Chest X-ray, PA view. Patient: 52 years old, sex F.
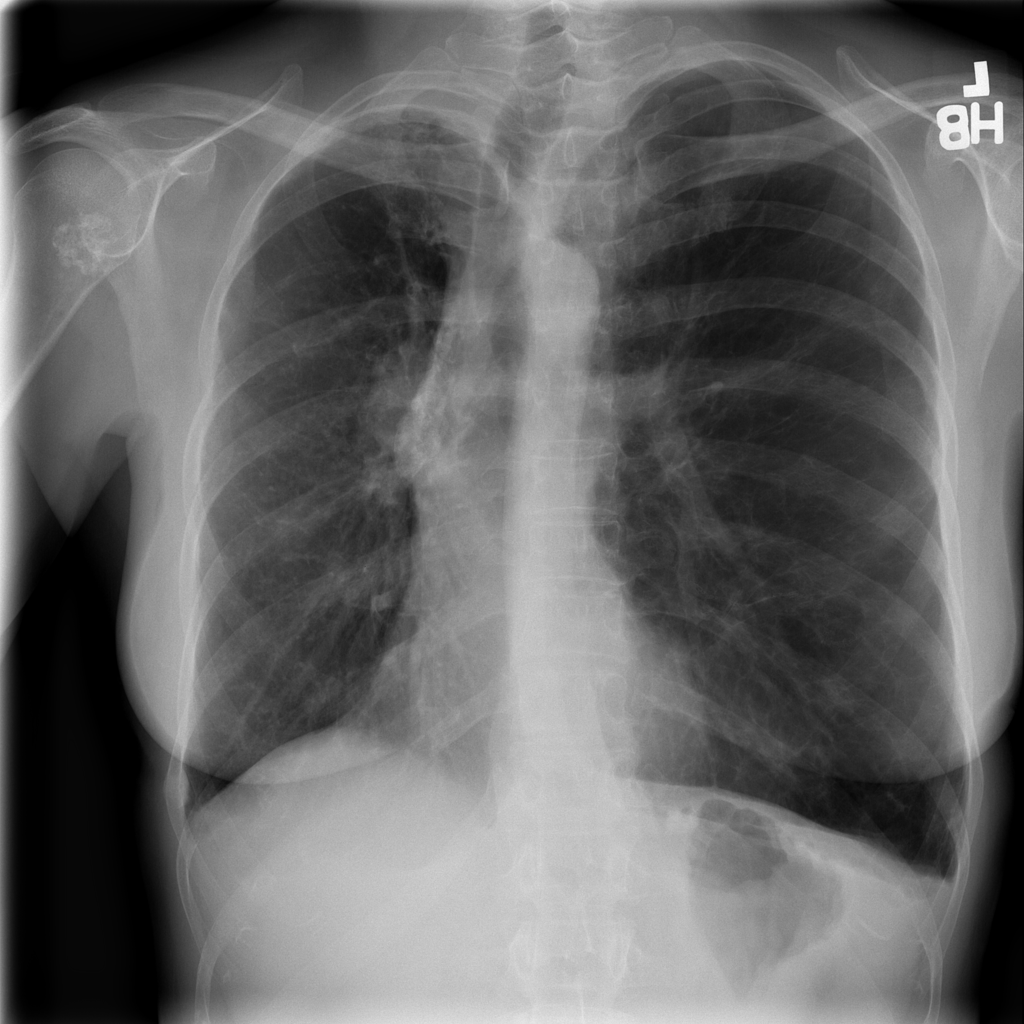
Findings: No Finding